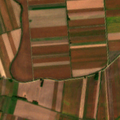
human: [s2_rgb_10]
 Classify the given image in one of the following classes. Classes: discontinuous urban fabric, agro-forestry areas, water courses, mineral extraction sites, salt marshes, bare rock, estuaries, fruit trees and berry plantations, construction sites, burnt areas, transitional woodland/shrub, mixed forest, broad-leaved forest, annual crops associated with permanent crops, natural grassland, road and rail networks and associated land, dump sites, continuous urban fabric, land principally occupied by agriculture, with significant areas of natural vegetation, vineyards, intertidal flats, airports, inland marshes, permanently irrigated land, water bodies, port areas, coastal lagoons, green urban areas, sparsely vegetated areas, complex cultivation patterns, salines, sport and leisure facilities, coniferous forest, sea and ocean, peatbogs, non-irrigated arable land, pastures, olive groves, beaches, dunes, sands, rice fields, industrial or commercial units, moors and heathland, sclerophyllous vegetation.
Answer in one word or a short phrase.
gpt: non-irrigated arable land